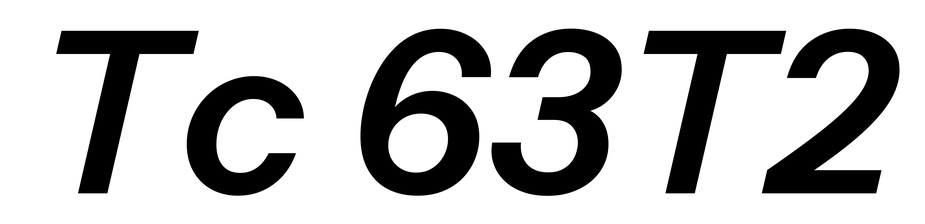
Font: InstrumentSans-Italic_SemiBold_Italic